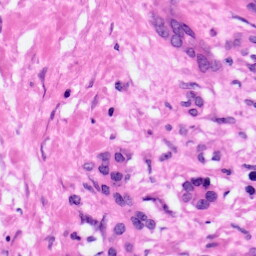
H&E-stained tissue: Pancreatic